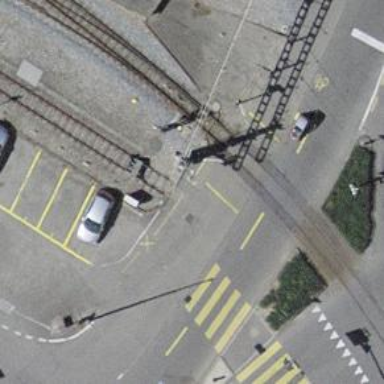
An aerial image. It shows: Railway buffer stop.